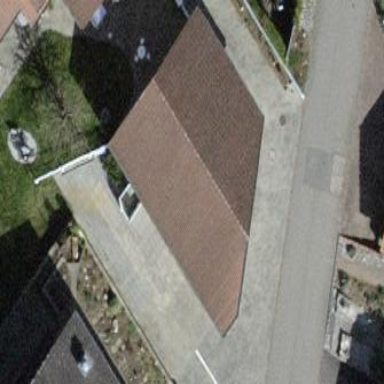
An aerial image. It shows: Building with tile roof.